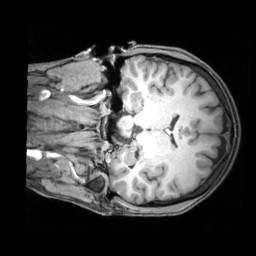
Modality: T1w
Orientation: coronal
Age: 33
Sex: female
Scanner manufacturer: siemens
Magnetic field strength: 3 T
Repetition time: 1.97 s
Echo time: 0.00206 s